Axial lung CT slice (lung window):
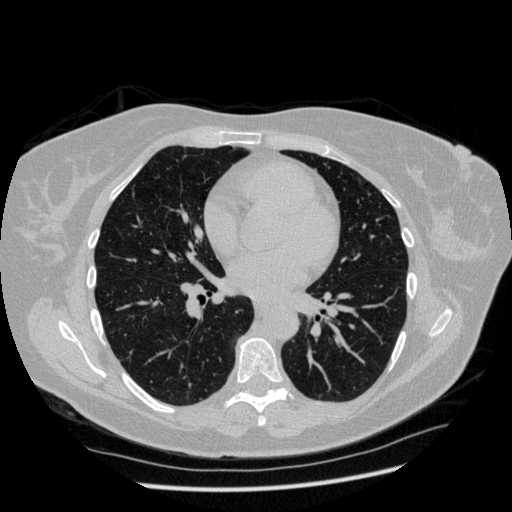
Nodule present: no